Interaction volume radius: 10 \u00c5
Interaction volume height: 20 \u00c5
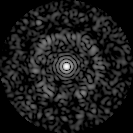
Disorder parameter: 0.8077